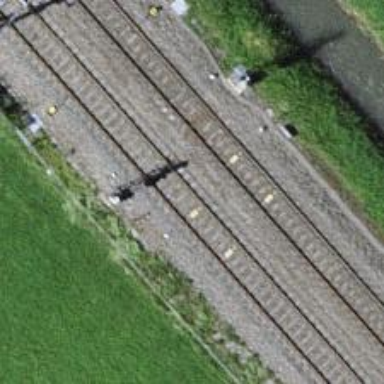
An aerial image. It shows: Railway signal.